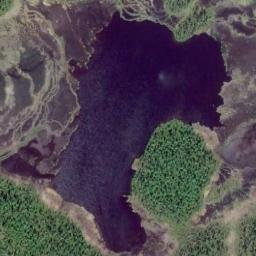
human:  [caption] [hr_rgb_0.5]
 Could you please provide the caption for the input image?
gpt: There are many trees beside the lake .

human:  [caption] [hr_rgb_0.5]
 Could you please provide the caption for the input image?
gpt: The lake is surrounded by some groves of trees and the water is dark blue .

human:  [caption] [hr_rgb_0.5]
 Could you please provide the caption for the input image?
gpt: There is an irregular blue lake on the yellow-brown mountain with green vegetation on the lake .

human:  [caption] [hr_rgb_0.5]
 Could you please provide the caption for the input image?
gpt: The lake in the picture looks like a caterpillar .

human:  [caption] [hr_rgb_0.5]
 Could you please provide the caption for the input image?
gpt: There are some green forests around the lake .